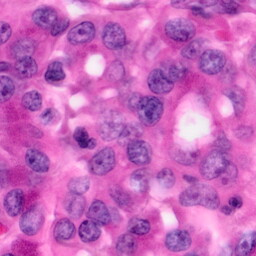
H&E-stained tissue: Pancreatic